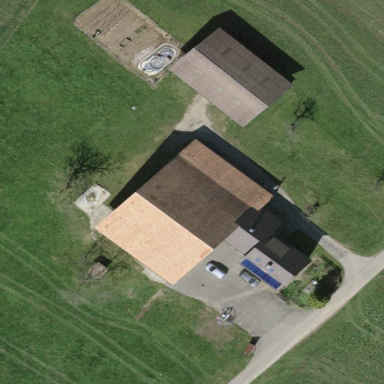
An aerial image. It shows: Farm with farmyard.